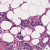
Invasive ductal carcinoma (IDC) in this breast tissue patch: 1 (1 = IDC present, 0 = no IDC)